Question: An definitely has to know about the that it has to iterate. Do the also have to know about its ? Is the dependency one way or both ways? If the collection has knowledge about a particular iterator implementation then it may not be possible to have different iterator strategies for the same collection. This is my thought. Am I right or did I get it completely wrong?
The GoF book has this diagram for the :

I think it implies a circular dependency. I am not sure about the dotted lines from 'List' to 'LisIterator' and 'SkipList' to 'SkipListIterator'.
P.S: I deal in Java everyday but may be it is more of a design question than being specific to a particular language.
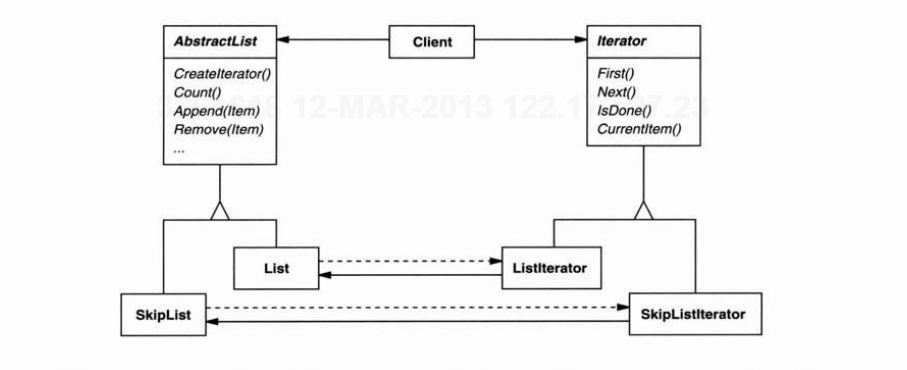
Answer: For all but some specialized implementations the collection does not need to know about the iterator.
The dotted line in this case signifies instantiation. If you have the gang of 4 book, the explantion is given on page 15, section 1.6.
Specifically, an iterator is created by the CreateIterator method, in Java iterator().
Geek Humor: tell people your Jersey Shore name is "THE INSTANTATION"